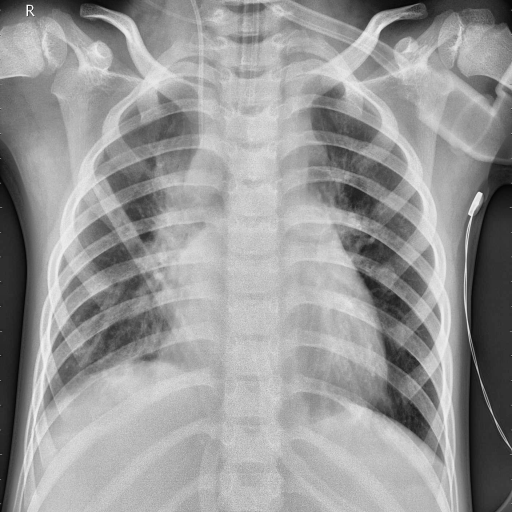
Finding: PNEUMONIA